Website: lowes
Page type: payment
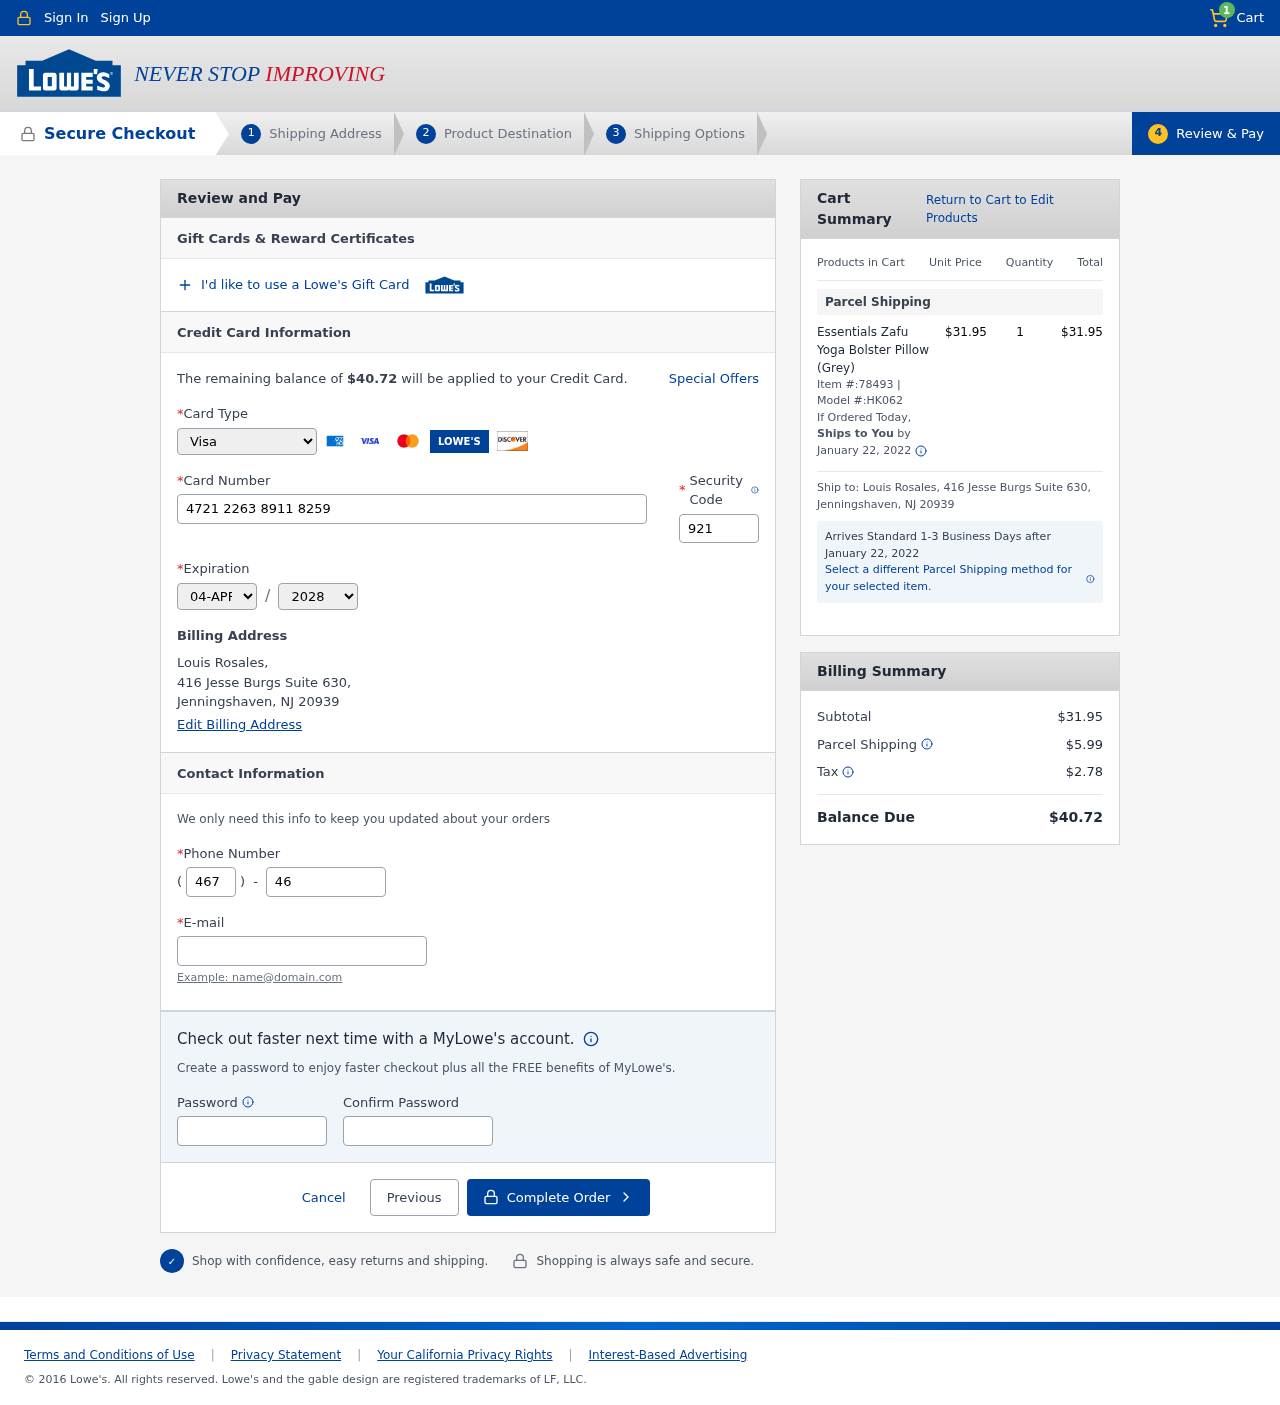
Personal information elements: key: PII_CARD_CVV
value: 921
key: PII_CARD_EXPIRY_MONTH
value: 04
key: PII_CARD_EXPIRY_YEAR
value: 28
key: PII_CARD_NUMBER
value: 4721 2263 8911 8259
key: PII_CARD_TYPE
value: Visa
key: PII_CITY_STATE_ZIP
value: Jenningshaven, NJ 20939
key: PII_EMAIL
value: louis.rosales@hotmail.com
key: PII_FULLNAME
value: Louis Rosales,
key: PII_PHONE
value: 4676051741
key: PII_PHONE_AREA
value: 467
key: PII_STREET
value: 416 Jesse Burgs Suite 630,
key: PII_FULLNAME2
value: Louis Rosales
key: PII_STREET2
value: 416 Jesse Burgs Suite 630
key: PII_CITY_STATE_ZIP2
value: Jenningshaven, NJ 20939
Product elements: key: PRODUCT1_NAME
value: Essentials Zafu Yoga Bolster Pillow (Grey)
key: PRODUCT1_PRICE
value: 31.95
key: PRODUCT1_QUANTITY
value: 1
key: PRODUCT1_ITEM
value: Item #:78493
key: PRODUCT1_MODEL
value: Model #:HK062
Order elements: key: ORDER_NUM_ITEMS
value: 1
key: ORDER_TOTAL
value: $40.72
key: ORDER_SHIPPING_DATE
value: January 22, 2022
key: ORDER_SUBTOTAL
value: $31.95
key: ORDER_SHIPPING_DATE2
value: January 22, 2022
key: ORDER_SHIPPING_COST
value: $5.99
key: ORDER_TAX
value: $2.78